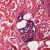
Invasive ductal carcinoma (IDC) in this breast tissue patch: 0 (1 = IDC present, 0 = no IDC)